Question: I am writing a program with Qt that looks like this:

The main window is a class 'Window : QWidget' that I have defined. It has a 'QGridLayout' which basically has 1 row and 3 columns. As you can see, the first column contains a menu (which is a class 'Menu :QWidget'), the second and third columns each contain a canvas (a class 'Canvas : QWidget' that I have also defined).
I am having a really hard time trying to figure out how the sizes work. So far, I have just defined a minimum size for the first column's width (in my window's layout) to fix the menu's width, and I have set a fixed size for 'Canvas' in its constructor (like this: 'setFixedSize(QSize(size_in_pixels, size_in_pixels));').
The problem is of course that this behaves badly under rescaling the window by the user. I guess what I would like to do is sort of set my canvas's 'sizeHint' to 'size_in_pixels' (my preferred size) but this hardly seems possible. I would also like my canvases to have same height and width at all times. I have been reading Qt documentation and trying several things but I can't come up with a solution.
What would be the way to go according to you? Thanks a lot for your insights.
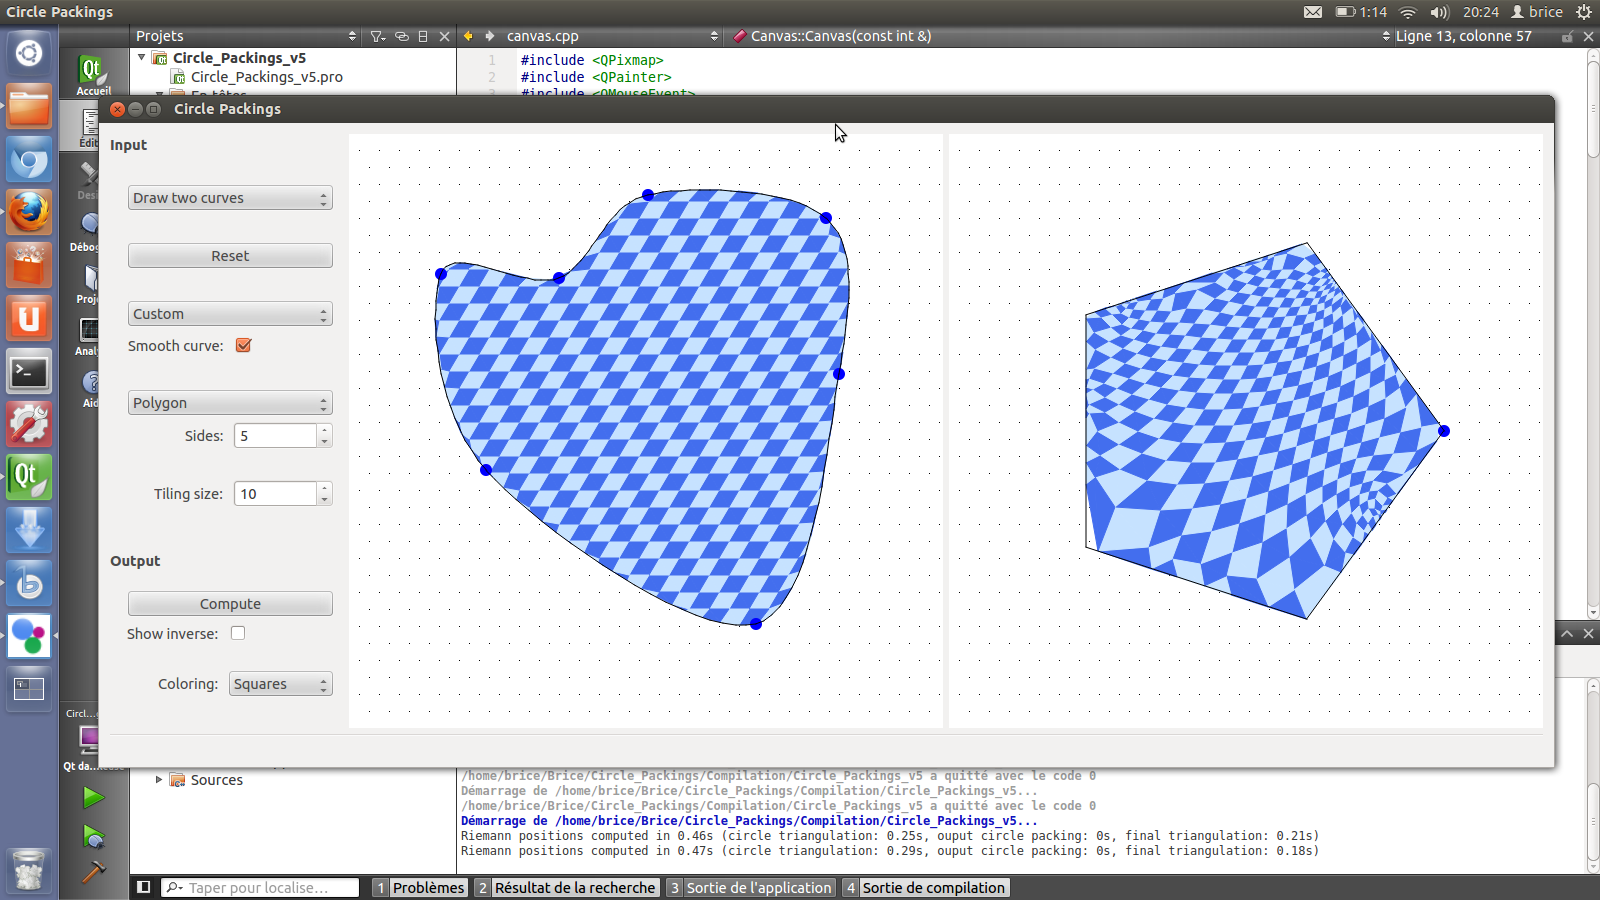
Answer: You can just set the canvas widgets to an 'Expanding' size policy. They will equally consume the remaining space as the layout increases in size.
Here is an example, written in PyQt4
'''
widget = QtGui.QWidget()
widget.resize(800,600)
layout = QtGui.QGridLayout(widget)
label = QtGui.QLabel("Menu")
label.setFrameStyle(label.Box)
label.setMinimumWidth(100)
layout.addWidget(label, 0, 0)
label = QtGui.QLabel("Canvas 1")
label.setFrameStyle(label.Box)
policy = QtGui.QSizePolicy(
QtGui.QSizePolicy.Expanding,
QtGui.QSizePolicy.Expanding)
label.setSizePolicy(policy)
layout.addWidget(label, 0, 1)
label = QtGui.QLabel("Canvas 2")
label.setFrameStyle(label.Box)
layout.addWidget(label, 0, 2)
policy = QtGui.QSizePolicy(
QtGui.QSizePolicy.Expanding,
QtGui.QSizePolicy.Expanding)
label.setSizePolicy(policy)
'''